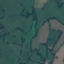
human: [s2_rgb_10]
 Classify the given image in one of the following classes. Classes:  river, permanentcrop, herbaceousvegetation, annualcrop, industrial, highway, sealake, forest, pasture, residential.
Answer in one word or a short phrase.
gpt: Pasture